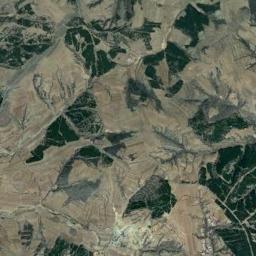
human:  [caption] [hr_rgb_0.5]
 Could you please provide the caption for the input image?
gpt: The mountains are winding and undulating .

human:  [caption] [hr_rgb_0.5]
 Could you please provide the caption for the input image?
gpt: The folded mountain consists of a number of ridges and valleys and part of the mountain is covered with dense vegetation .

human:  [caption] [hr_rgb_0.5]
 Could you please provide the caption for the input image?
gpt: The mountain is full of bare land with some green plants .

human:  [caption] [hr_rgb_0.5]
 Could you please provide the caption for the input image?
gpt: You can see the veins of the mountain clearly .

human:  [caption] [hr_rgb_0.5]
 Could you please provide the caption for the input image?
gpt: There are some green land on the brown mountain .